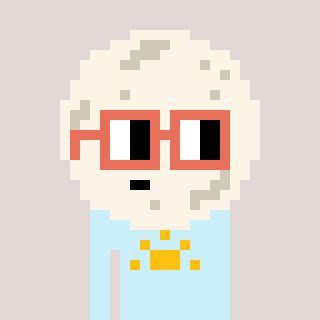
a pixel art character with square orange glasses, a moon-shaped head and a cold-colored body on a warm background